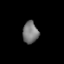
Tissue: lung
Cell type: Others
Senescence score: 0.2117
Nuclear area (px): 340
Mean DAPI intensity: 119.5